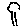
Label: tree